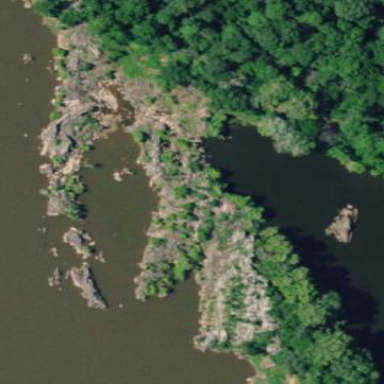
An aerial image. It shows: Landscape of bare rock.